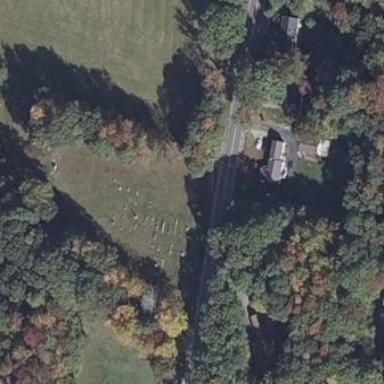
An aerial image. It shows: Cemetery.